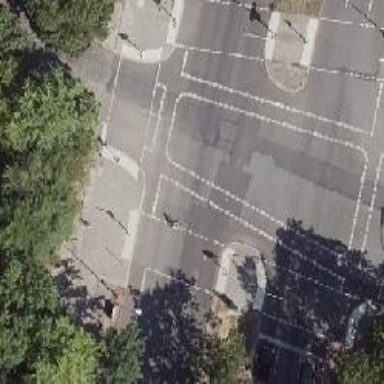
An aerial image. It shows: Secondary road with asphalt surface and cycle track on the right.